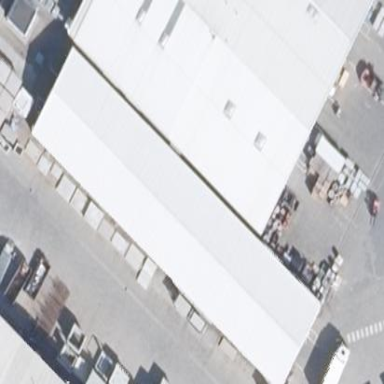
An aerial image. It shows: Industrial building.